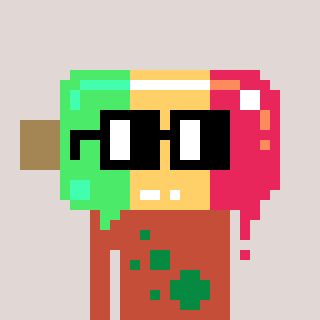
a pixel art character with square black glasses, a icepop-shaped head and a rust-colored body on a warm background